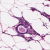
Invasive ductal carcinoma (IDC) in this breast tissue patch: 0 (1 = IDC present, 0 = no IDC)